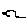
Label: bird